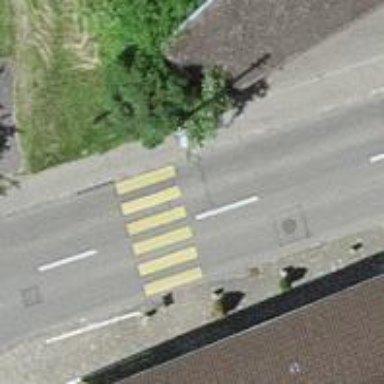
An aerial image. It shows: Marked road crossing.